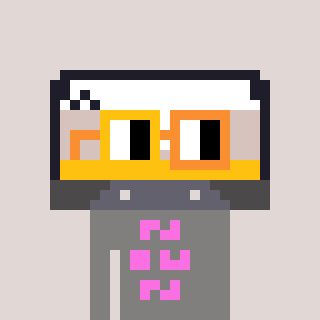
a pixel art character with square yellow and orange glasses, a cassette tape-shaped head and a bluegrey-colored body on a warm background